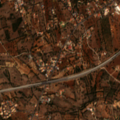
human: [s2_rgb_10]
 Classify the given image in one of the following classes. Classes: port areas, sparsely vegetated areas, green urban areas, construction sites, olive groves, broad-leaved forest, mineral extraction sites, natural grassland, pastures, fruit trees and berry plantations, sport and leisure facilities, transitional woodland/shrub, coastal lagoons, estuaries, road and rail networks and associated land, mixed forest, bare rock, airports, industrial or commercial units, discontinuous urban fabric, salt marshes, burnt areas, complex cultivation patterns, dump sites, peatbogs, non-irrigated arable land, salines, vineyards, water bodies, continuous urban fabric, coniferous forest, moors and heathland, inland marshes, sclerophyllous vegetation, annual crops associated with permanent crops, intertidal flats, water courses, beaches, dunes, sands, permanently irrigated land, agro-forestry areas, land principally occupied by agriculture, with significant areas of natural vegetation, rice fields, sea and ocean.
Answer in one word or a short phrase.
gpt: annual crops associated with permanent crops